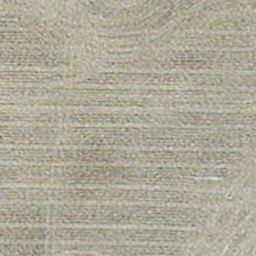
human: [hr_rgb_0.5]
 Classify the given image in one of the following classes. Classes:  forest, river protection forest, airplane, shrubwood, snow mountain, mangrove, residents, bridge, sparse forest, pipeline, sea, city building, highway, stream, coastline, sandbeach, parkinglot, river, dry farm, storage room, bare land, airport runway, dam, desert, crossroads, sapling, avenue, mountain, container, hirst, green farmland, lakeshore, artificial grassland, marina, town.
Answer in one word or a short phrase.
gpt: dry farm